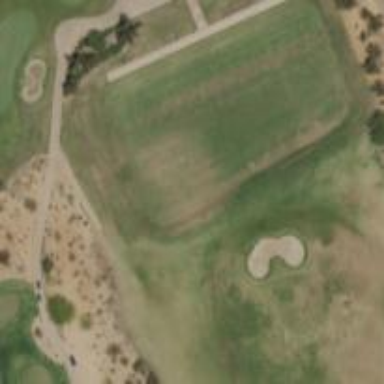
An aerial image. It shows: Grassy area designated as driving range for golf.